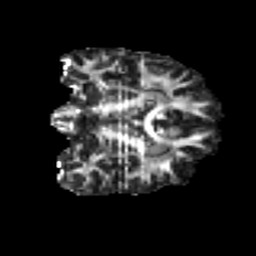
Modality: FA
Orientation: coronal
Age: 34
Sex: female
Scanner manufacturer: ge
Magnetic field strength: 3 T
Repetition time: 7.8 s
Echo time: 0.0606 s